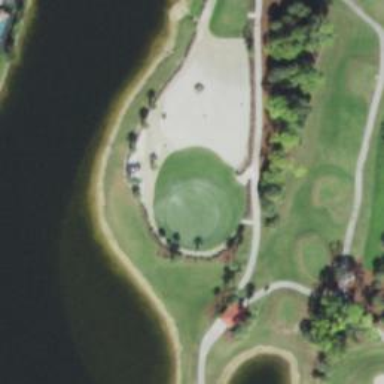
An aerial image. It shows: Sand bunker on golf course.